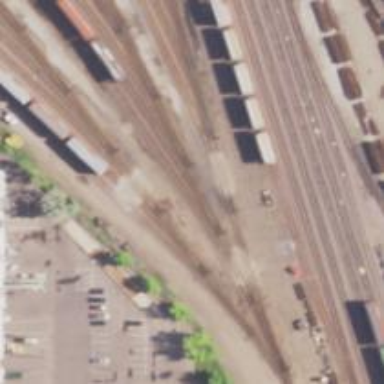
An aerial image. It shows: Railway yard used for servicing trains.